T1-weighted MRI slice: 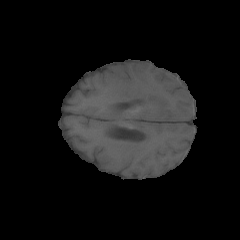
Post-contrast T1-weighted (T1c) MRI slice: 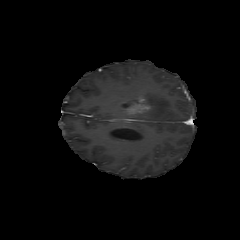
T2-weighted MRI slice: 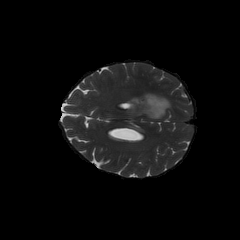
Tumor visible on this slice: yes